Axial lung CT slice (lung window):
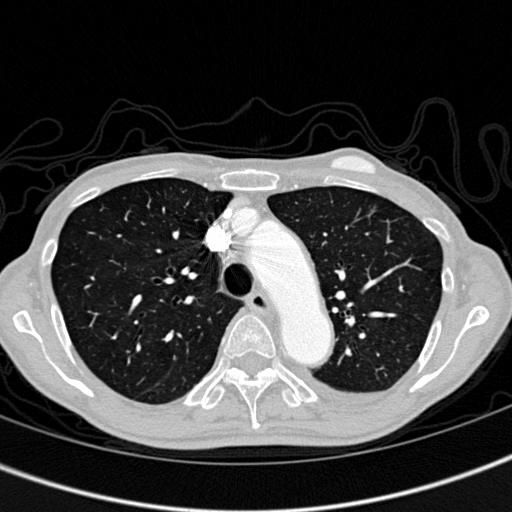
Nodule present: no